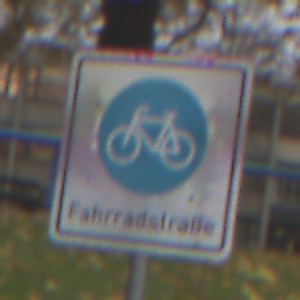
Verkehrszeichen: BeginnFahrradstrasse
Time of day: MorningAfternoon
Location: Outdoor (Nature)
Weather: Overcast
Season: Autumn
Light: Natural